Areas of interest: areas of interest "Soccer Field"
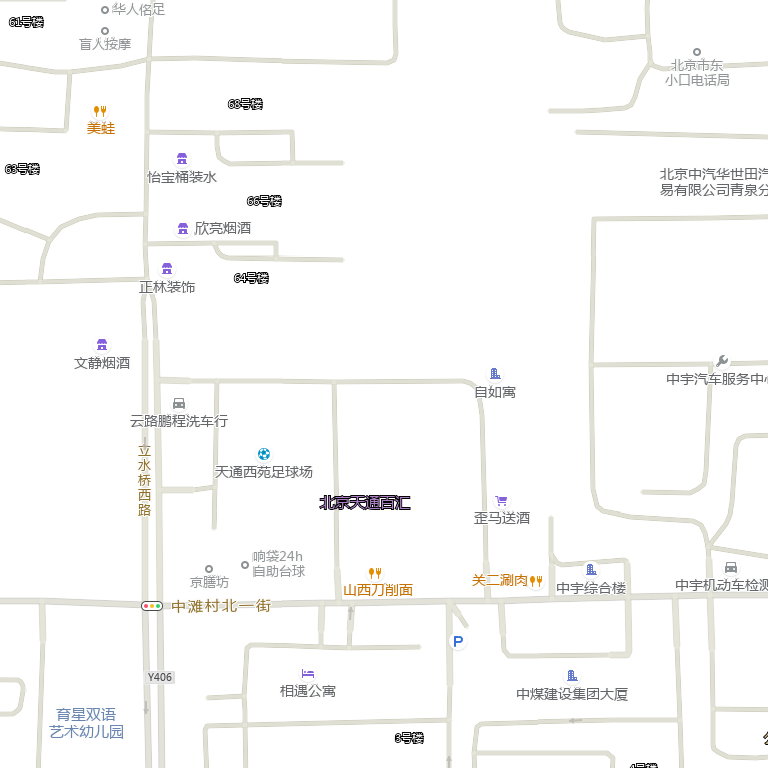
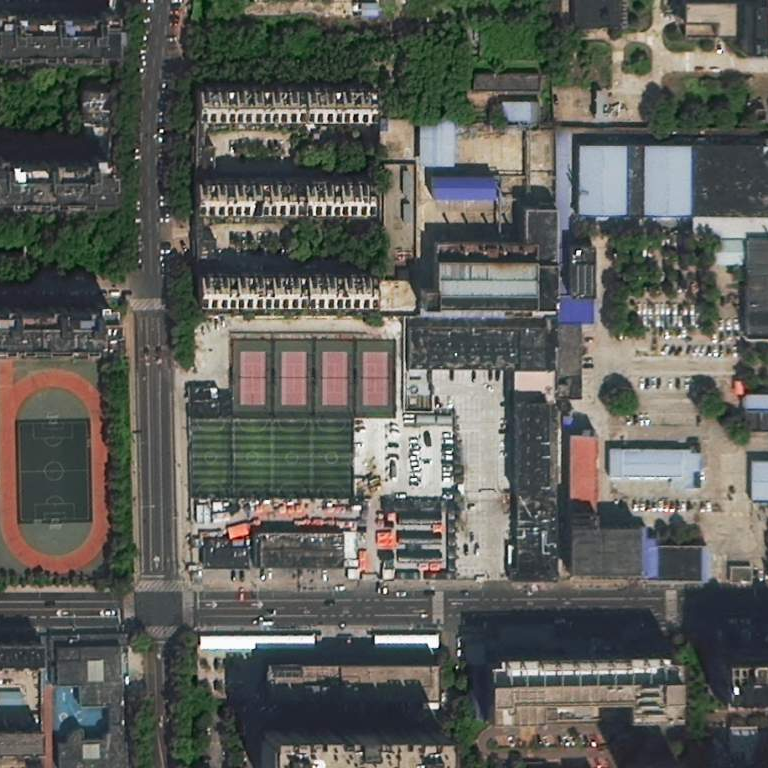